Question: I'm making a full height menu that'll slide out from the right hand side of the screen when you click the tab.
You'll notice that when you click the openerthingie (tab), it disappears until the animation is done and then reappears.
Why is that? And how can I get it to slide with its container?
HTML:
'''
<div id="rightwrapper" class="closed">
<div id="openertabthingie">=</div>
</div>
<div id="leftwrapper" class="closed">
</div>
'''
CSS:
'''
#rightwrapper { position: relative; width: 0; height: 100%; float: right; background: #222; }
#rightwrapper #openertabthingie { position: absolute; height: 60px; width: 74px; top: 145px; left: -74px; background: #111; cursor: pointer; z-index: 1000; }
#leftwrapper { height: 100%; overflow: auto; position: fixed; width: 100%; background: #ccc; }
'''
And all the jquery is here to fiddle with:
<URL>

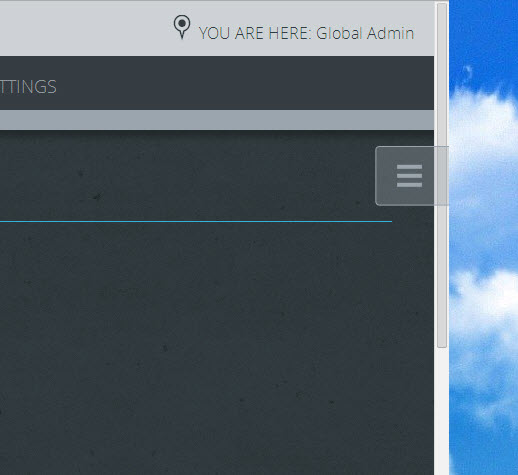
Answer: The short and sweet of it is that jQuery's <URL>.
You can add 'overflow: visible' to the CSS in all the relevant places, e.g.:
'''
$('#rightwrapper').animate({
width: "+=250",
overflow: 'visible' // ADDED CODE
}
'''
## Further Explanation
See Nick's answer in the link above for further explanation:
> The reason the overflow is set to hidden is so that elements within the one being animated will be contained within the element whilst it is being animated. For instance, if you reduce an element's width, its contents might try to elongate and "fall" out the bottom.
There's a note in the jQuery <URL>